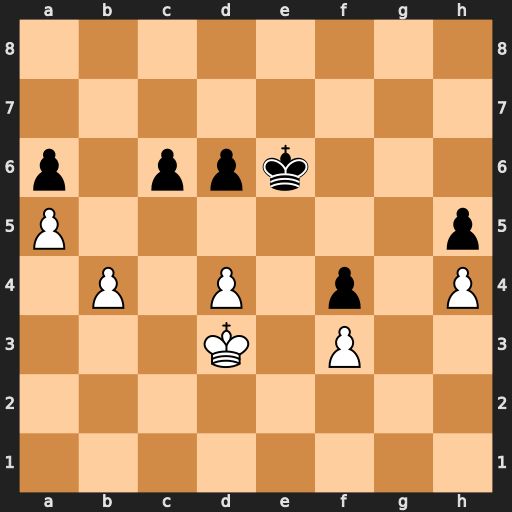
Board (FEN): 8/8/p1ppk3/P6p/1P1P1p1P/3K1P2/8/8
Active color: w
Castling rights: -
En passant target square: -
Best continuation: Kc4 Kd7 d5 Kc7 Kd4